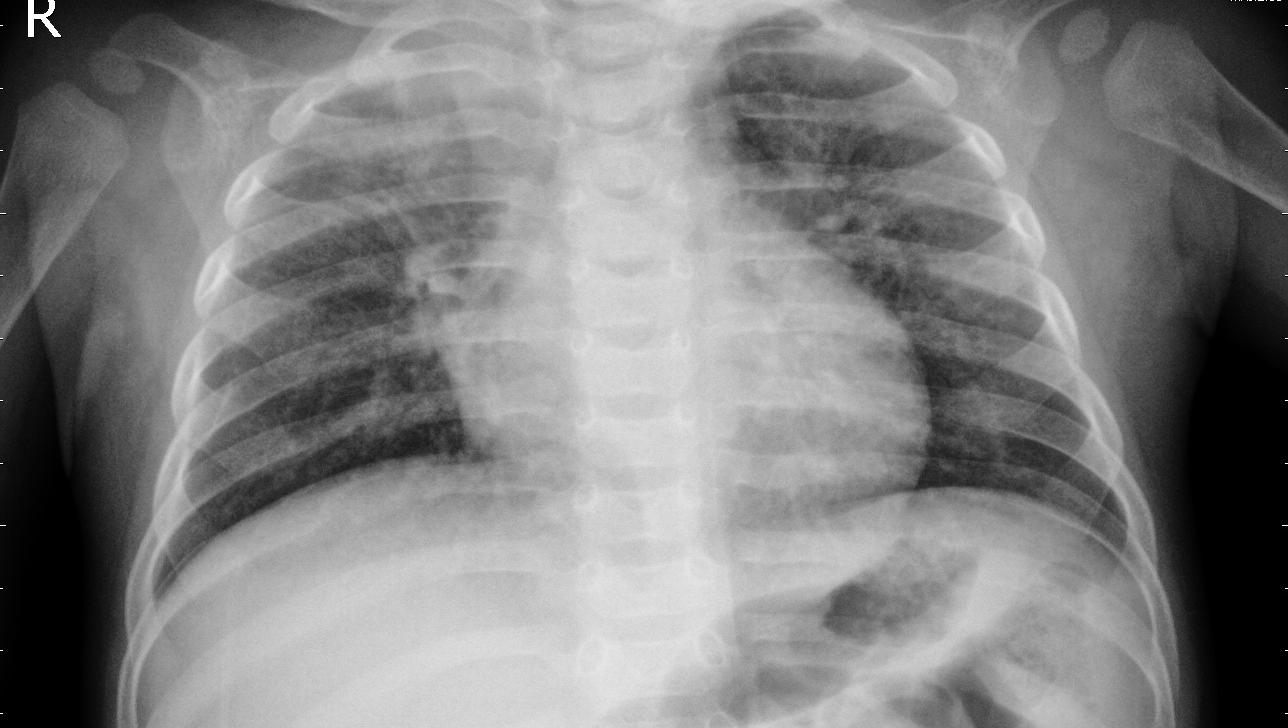
Diagnosis: PNEUMONIA